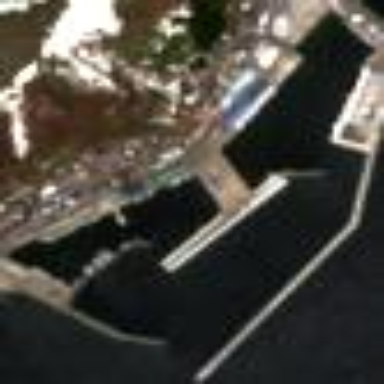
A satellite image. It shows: Harbor with water.